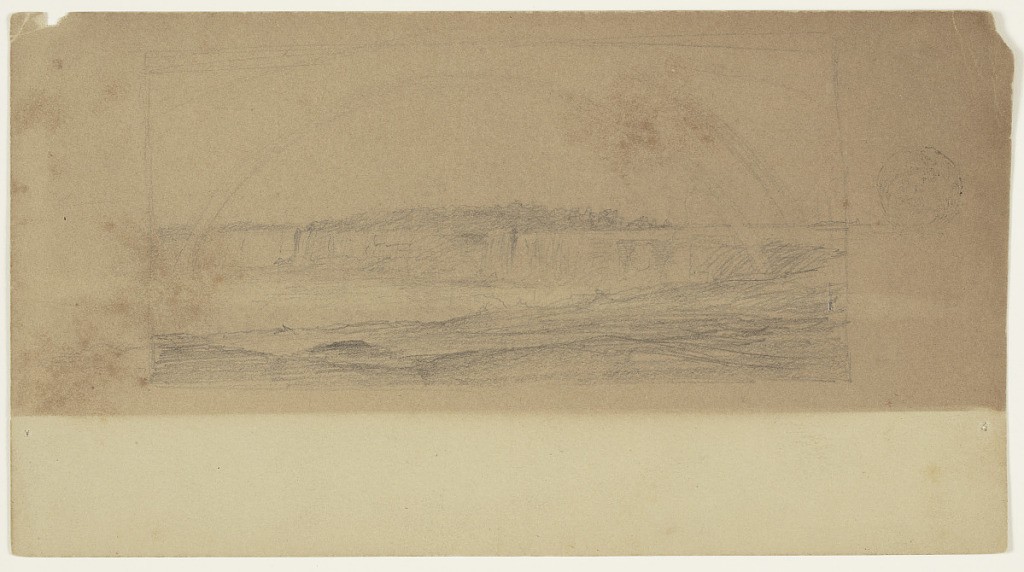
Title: Double Rainbow over Niagara Falls, Canada
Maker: Frederic Edwin Church, American, 1826–1900
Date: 1856 or 1858
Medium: Graphite on tan laid paper; verso: graphite
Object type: Drawing
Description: Landscape sketch showing a view of a double rainbow over Niagara Falls as seen from the Canadian side, drawn within rectangular framing lines. At right, the lower portions of both rainbows are clear, while only one visibly arches over the entirety of Horseshoe Falls, at right, Goat Island, at center, and the American Falls, at left. In the foreground, the churning waters of the Niagara River prepare to tumble over the vast, curving edge of Horseshore Falls, which extends from the foreground into the middle distance.

Verso: Unfinished landscape sketch showing the rippling waters of the Niagara River and the trees and other vegetation on its opposite bank, likely Goat Island.